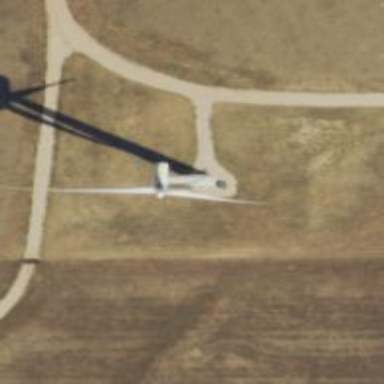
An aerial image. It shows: Wind generator using horizontal axis wind turbines.